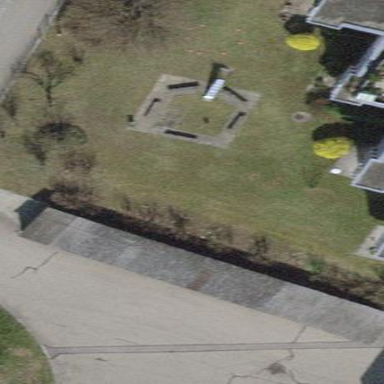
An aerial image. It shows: View of roof of building.